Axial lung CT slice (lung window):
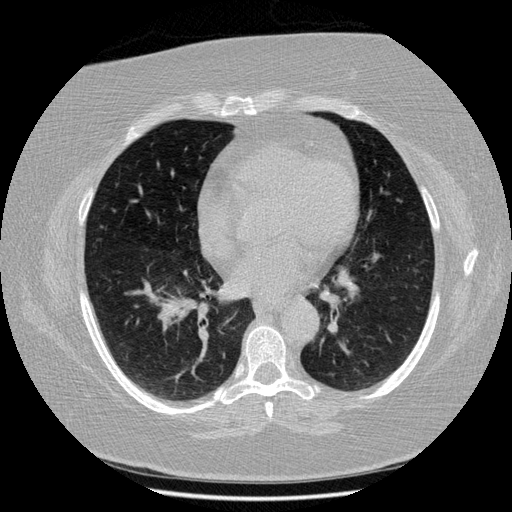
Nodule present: no